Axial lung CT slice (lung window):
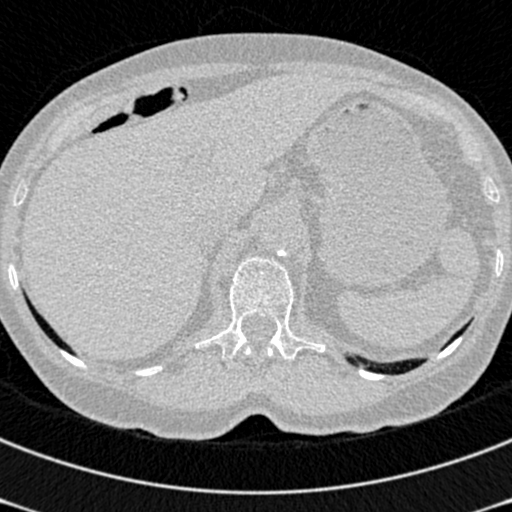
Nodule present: no